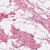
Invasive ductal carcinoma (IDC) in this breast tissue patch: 0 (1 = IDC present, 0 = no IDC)